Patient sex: M
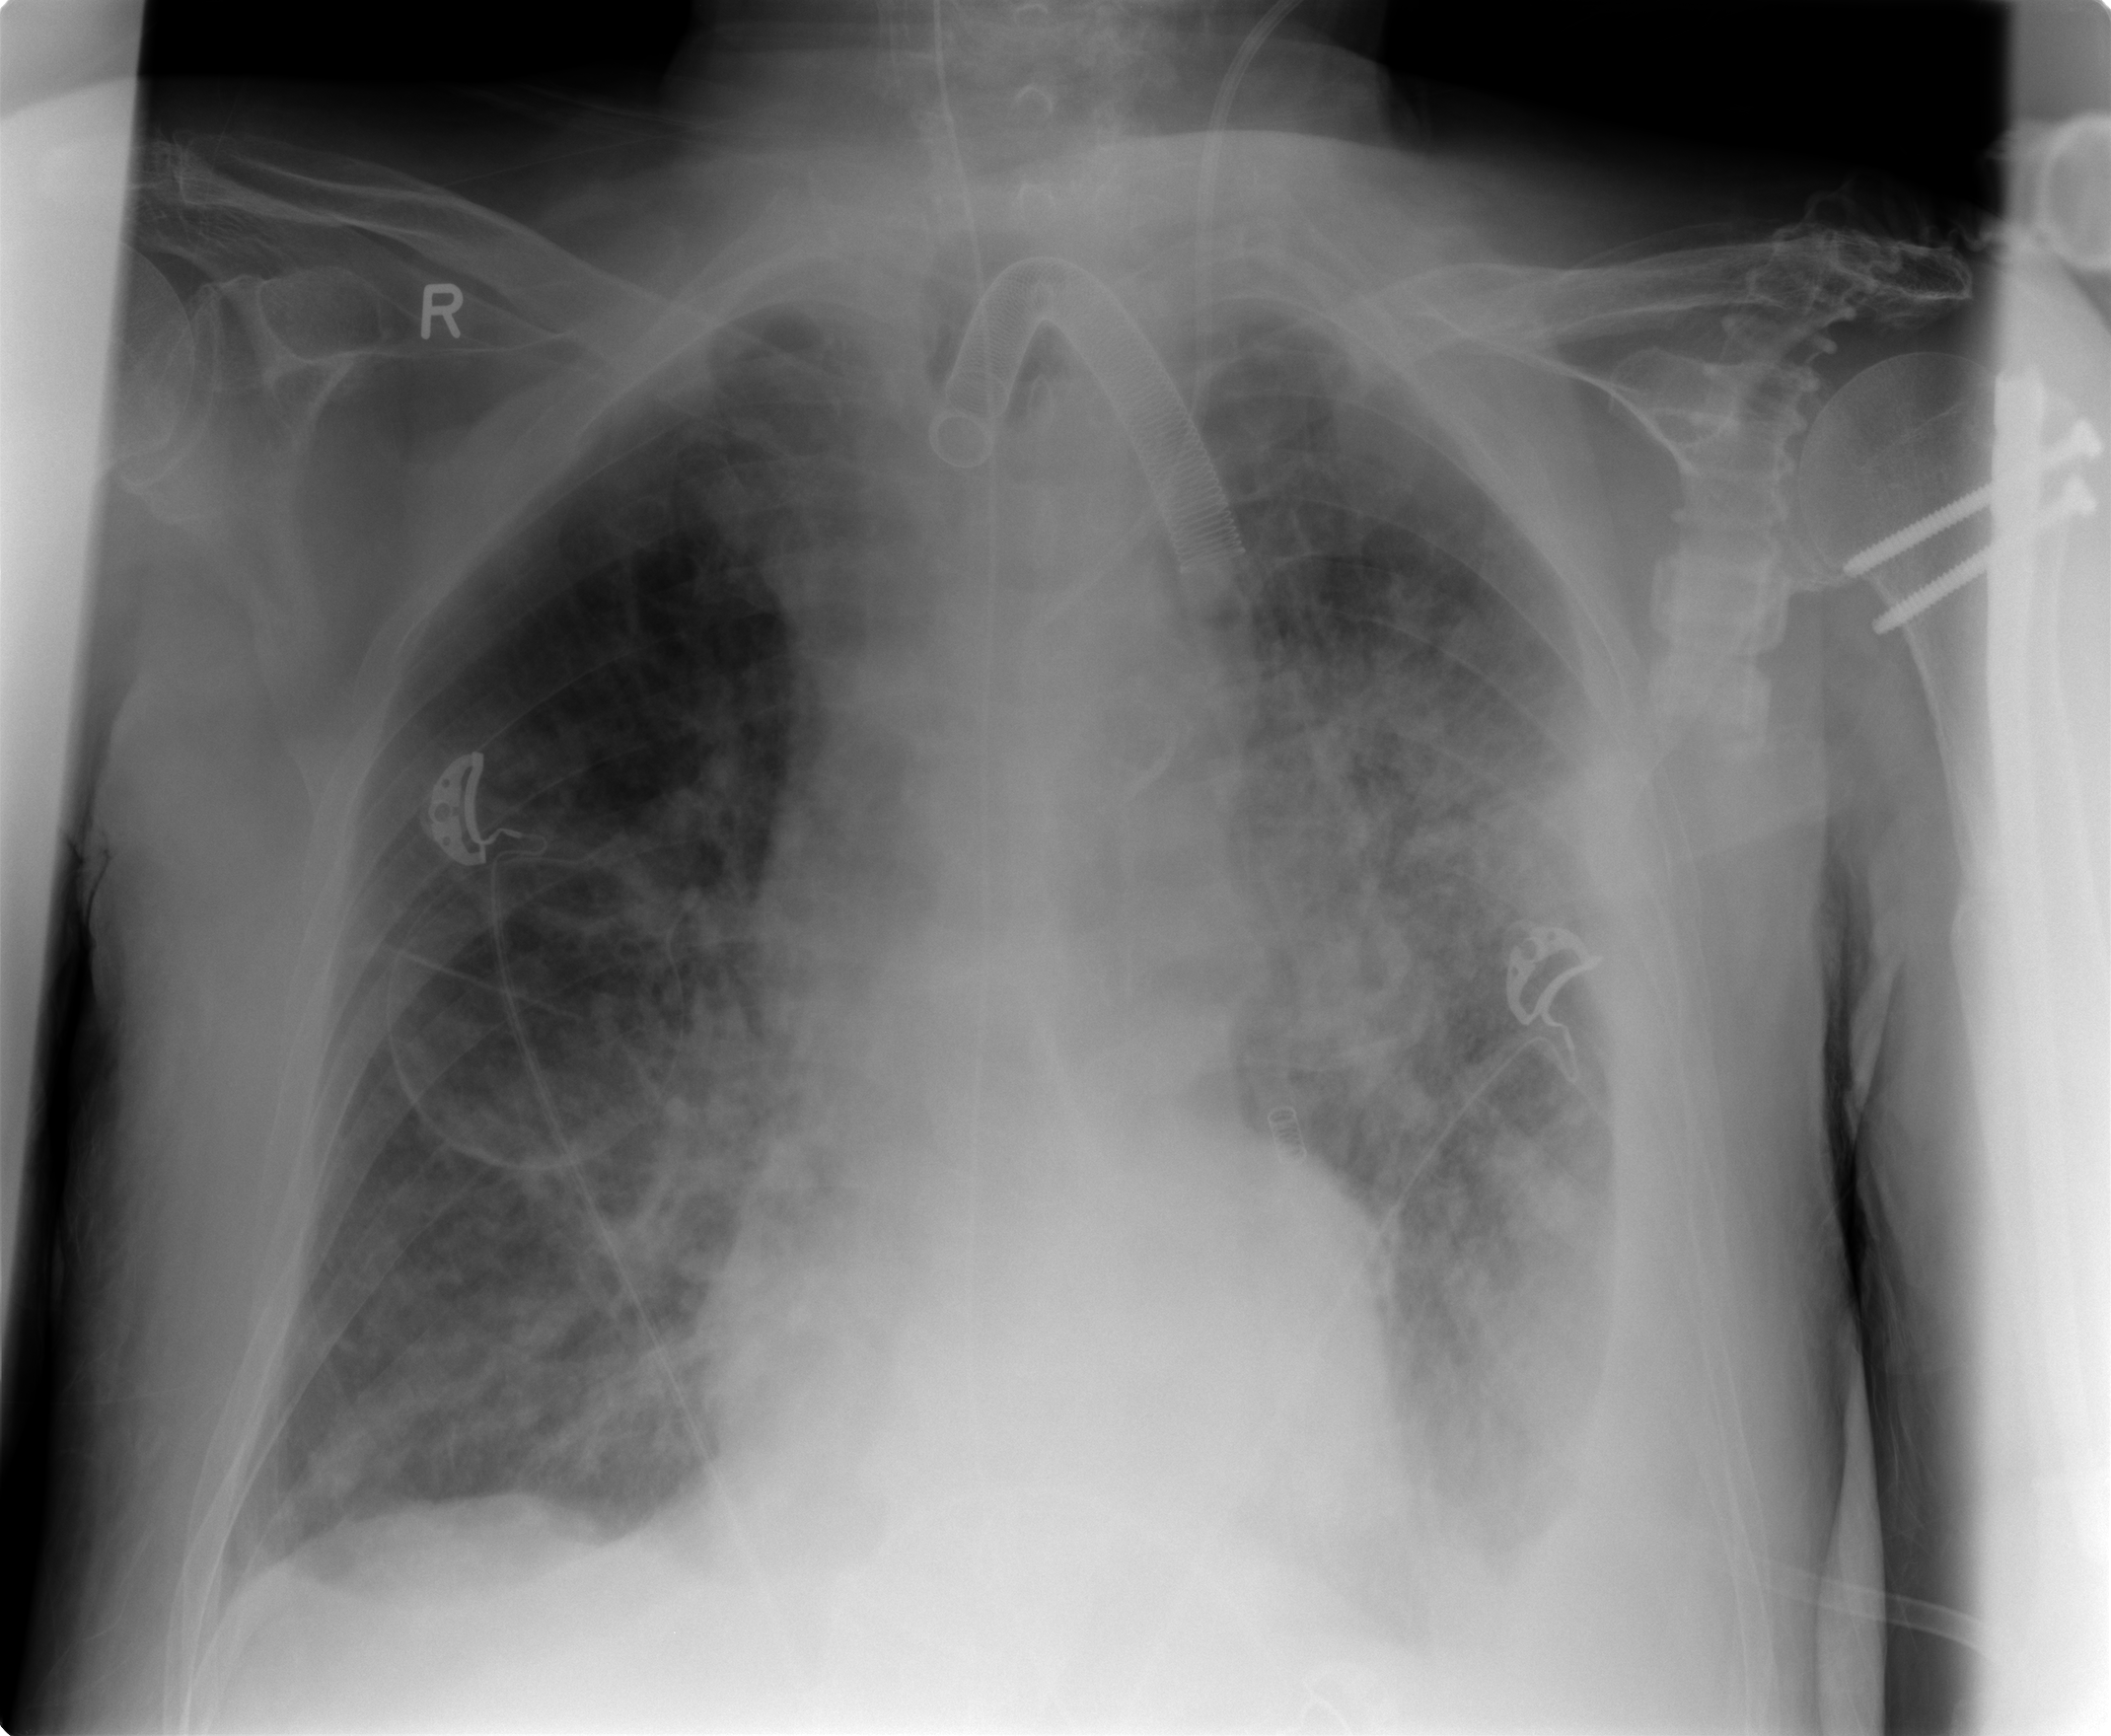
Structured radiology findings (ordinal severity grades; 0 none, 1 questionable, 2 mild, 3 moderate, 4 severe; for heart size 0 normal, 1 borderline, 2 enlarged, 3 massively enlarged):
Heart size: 0
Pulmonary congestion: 2
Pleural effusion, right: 1
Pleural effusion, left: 2
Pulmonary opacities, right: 2
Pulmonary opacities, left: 2
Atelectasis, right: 2
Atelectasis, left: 3